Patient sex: M
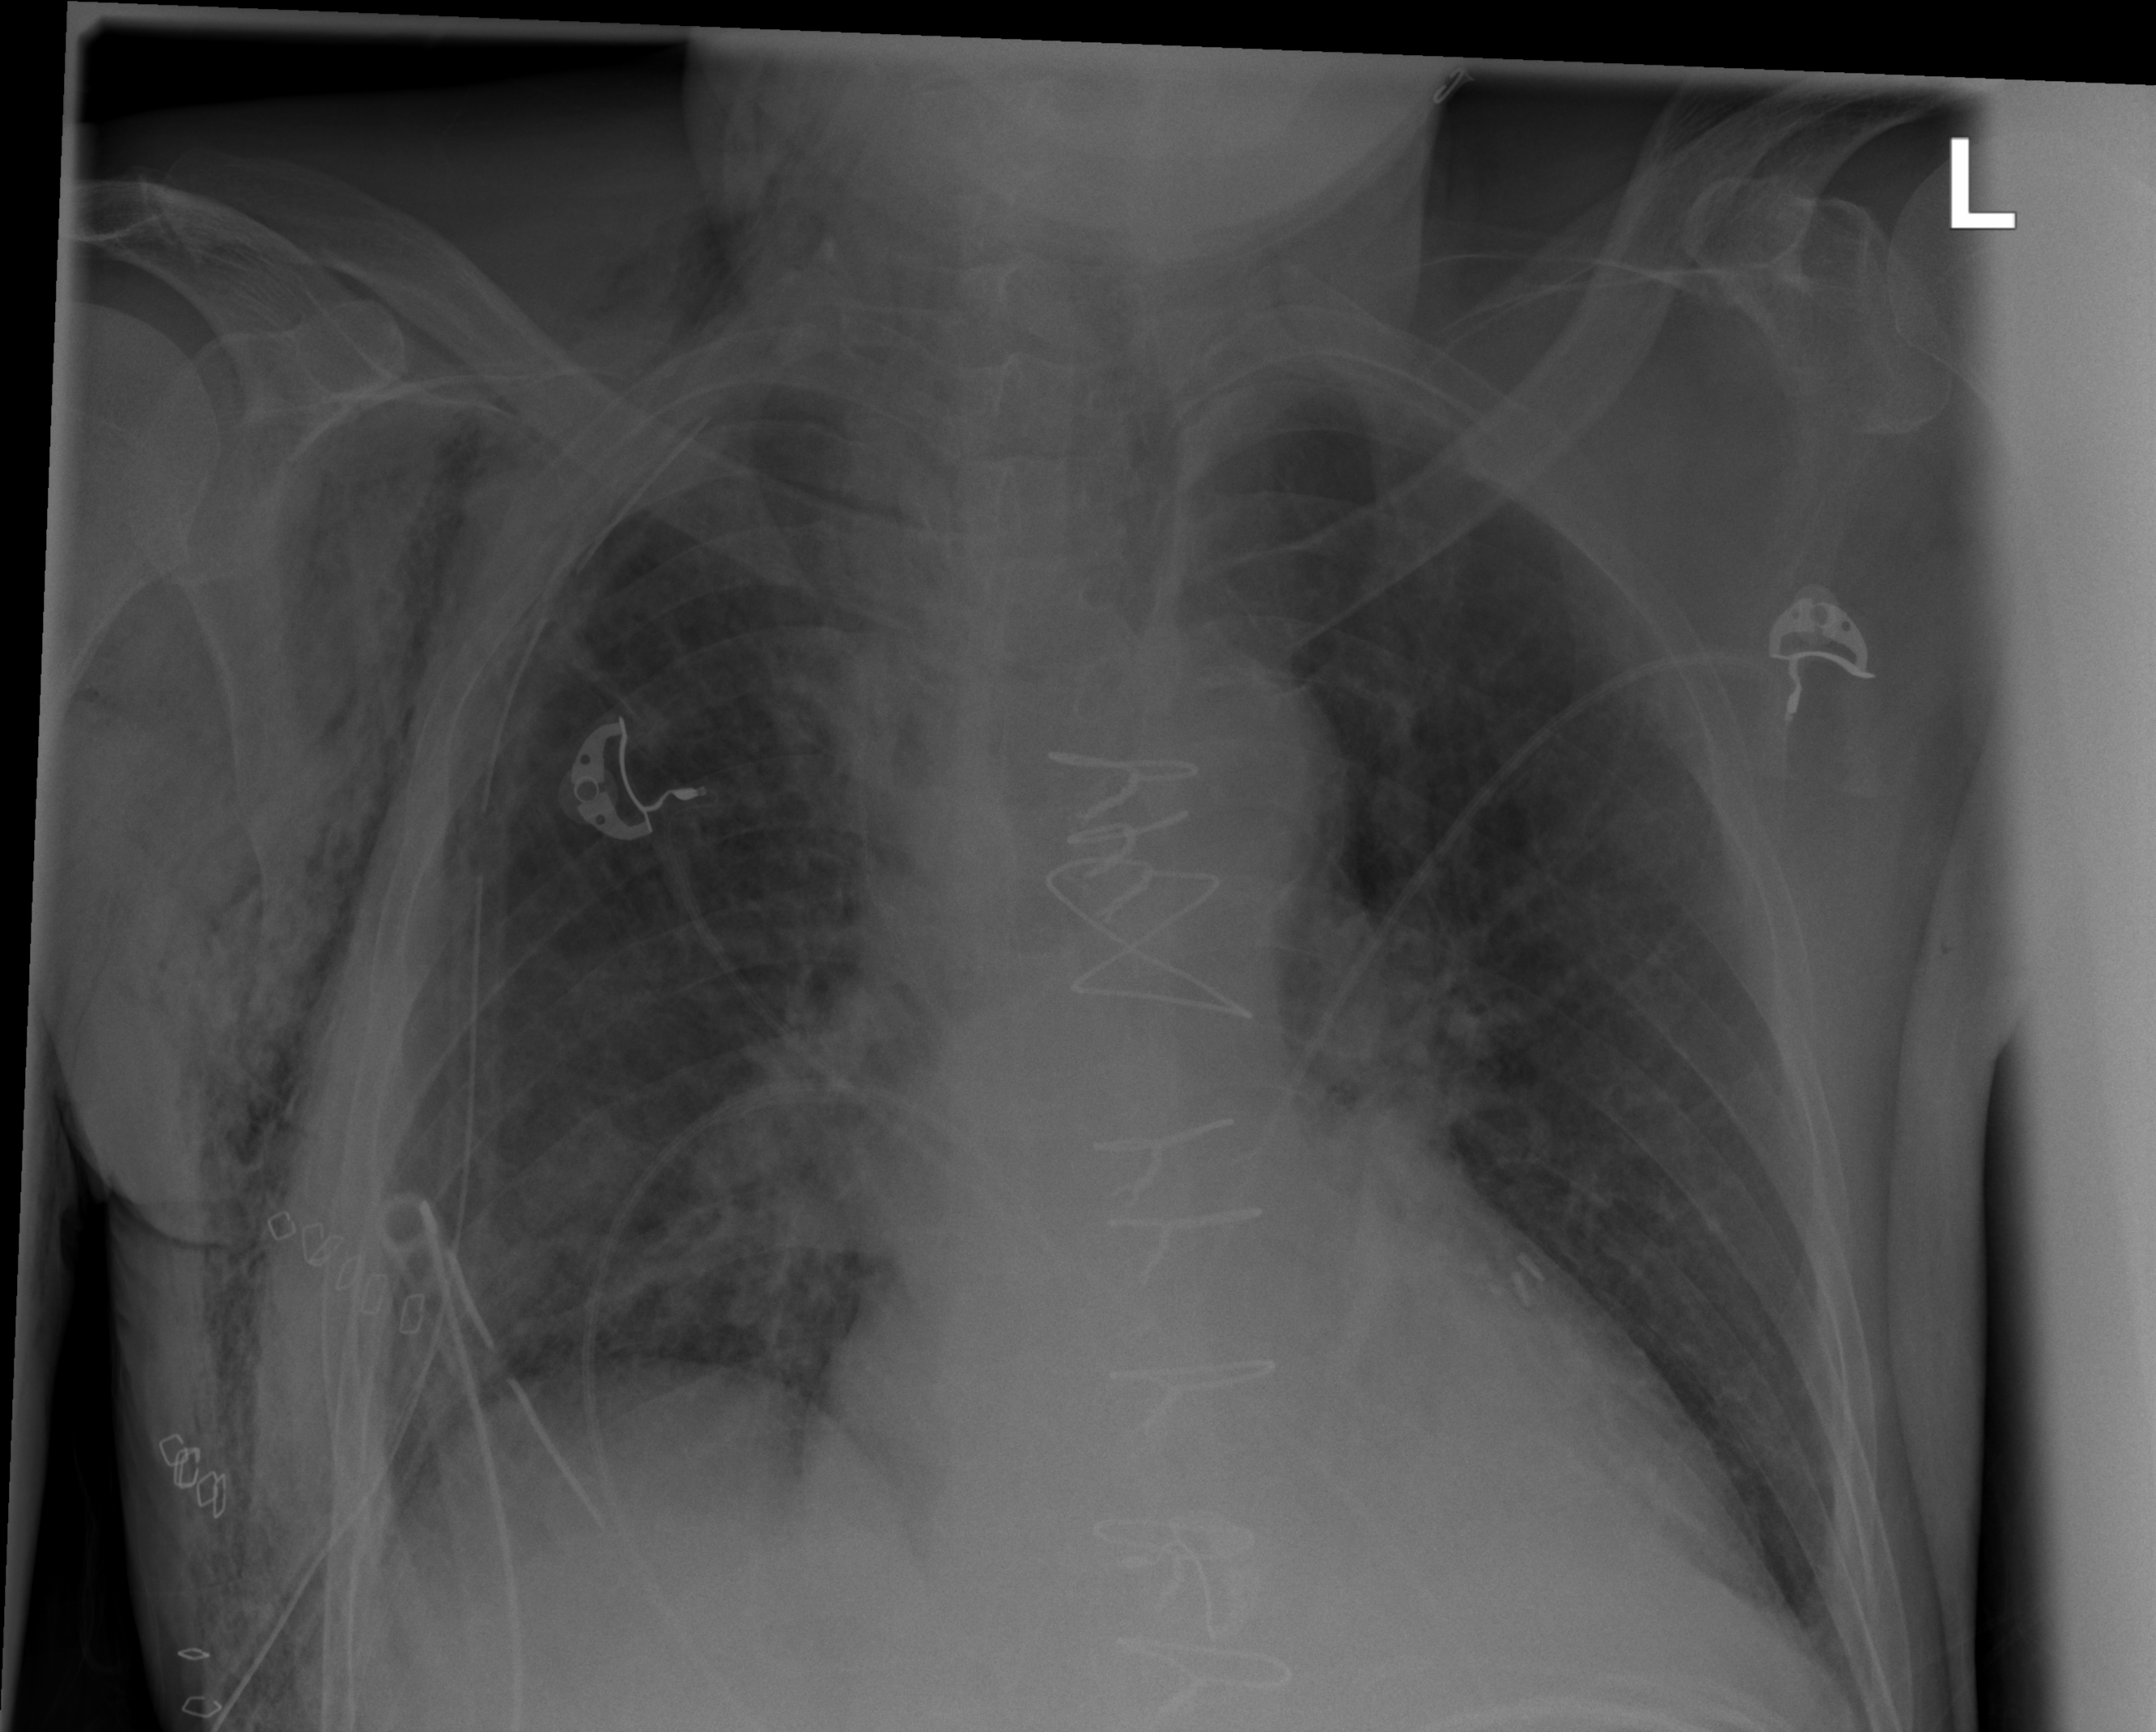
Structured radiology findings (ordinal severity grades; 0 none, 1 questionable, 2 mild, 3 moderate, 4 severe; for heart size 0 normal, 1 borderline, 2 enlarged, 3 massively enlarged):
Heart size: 2
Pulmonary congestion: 1
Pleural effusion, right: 0
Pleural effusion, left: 0
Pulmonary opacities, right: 0
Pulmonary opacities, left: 0
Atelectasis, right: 2
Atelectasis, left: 0